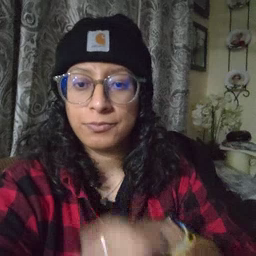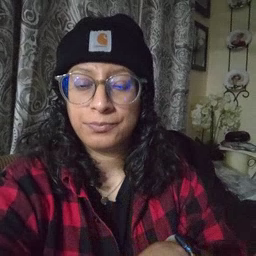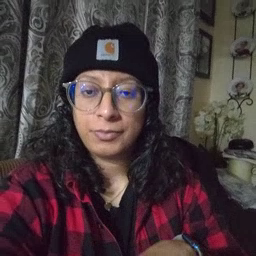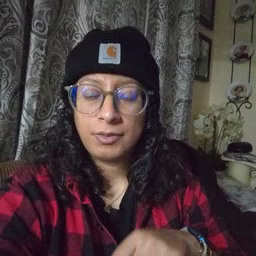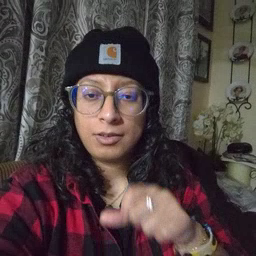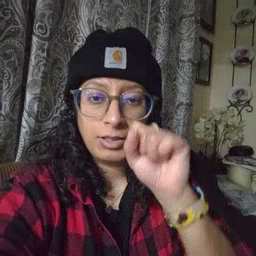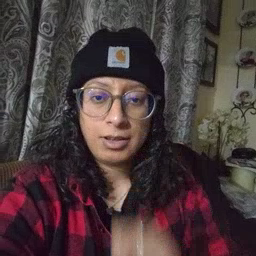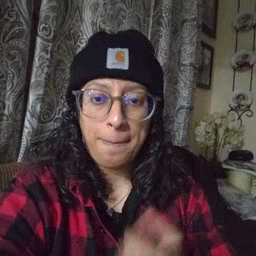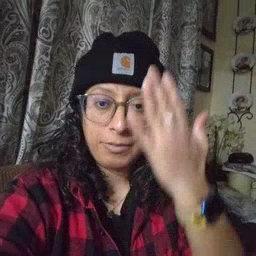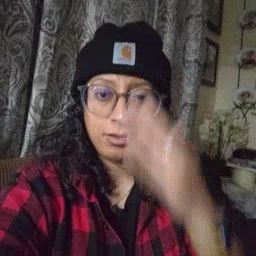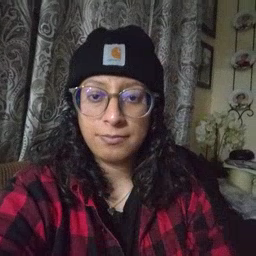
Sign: mitten